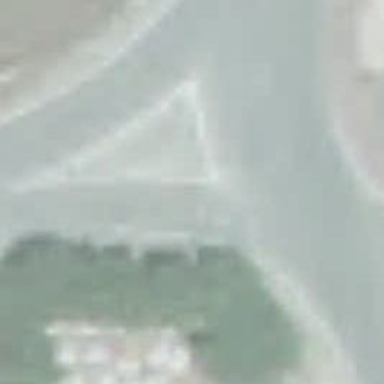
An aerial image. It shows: Road with "give way" sign.